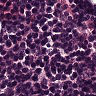
Metastatic tissue present: no